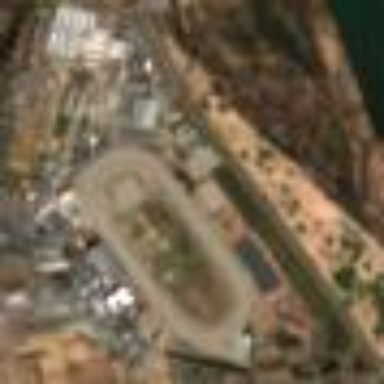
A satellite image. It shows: Stadium used for horse racing.